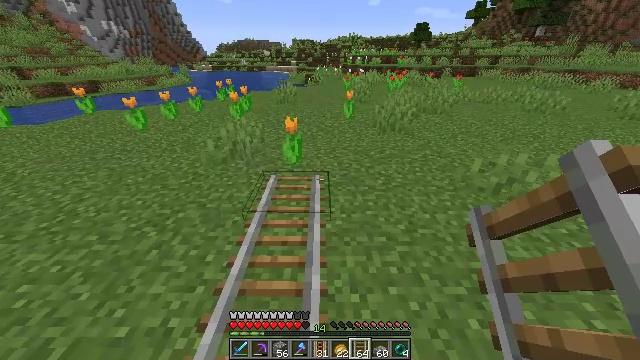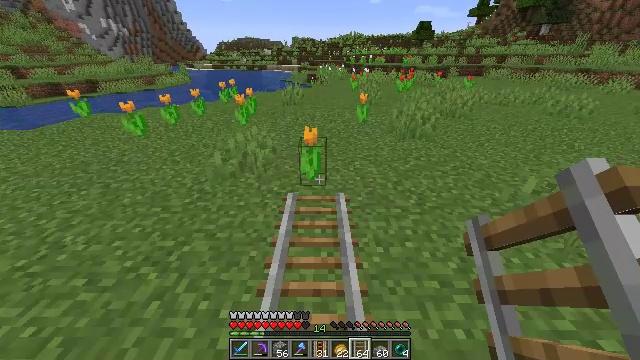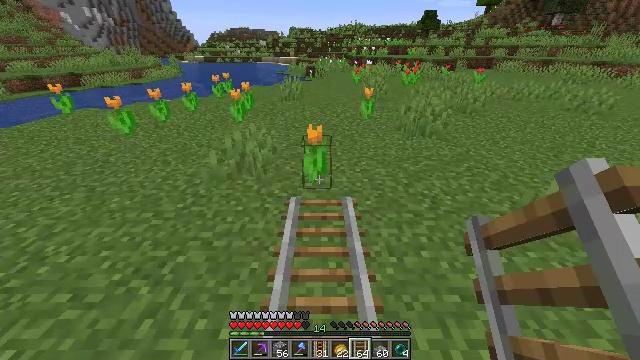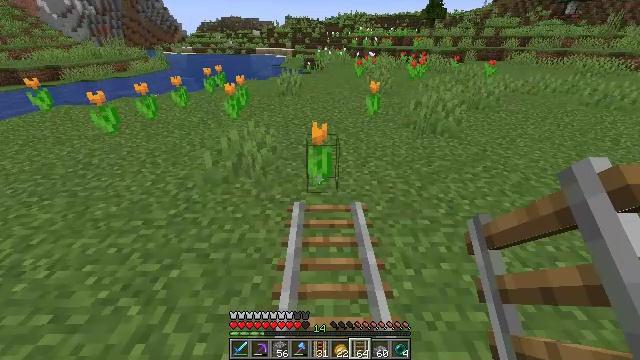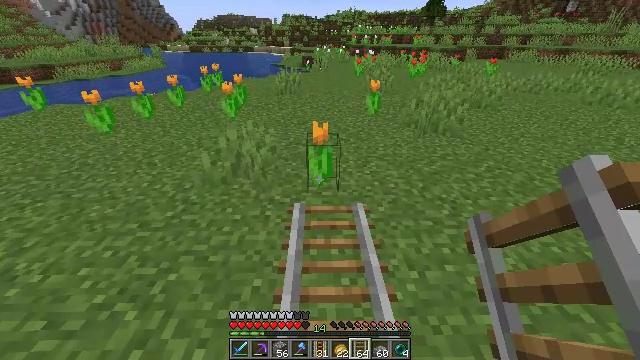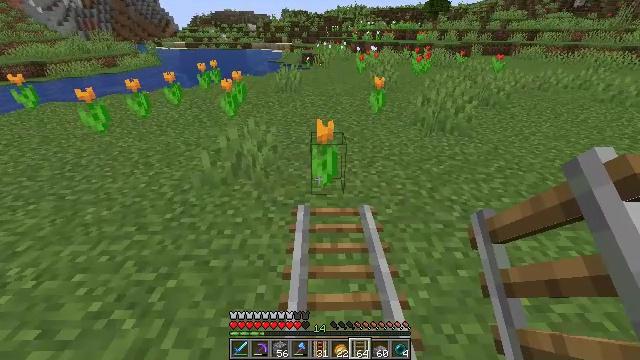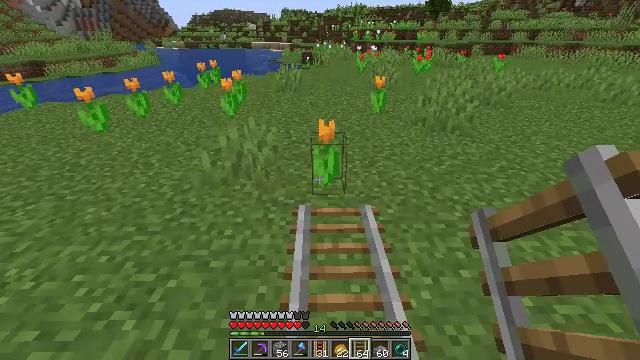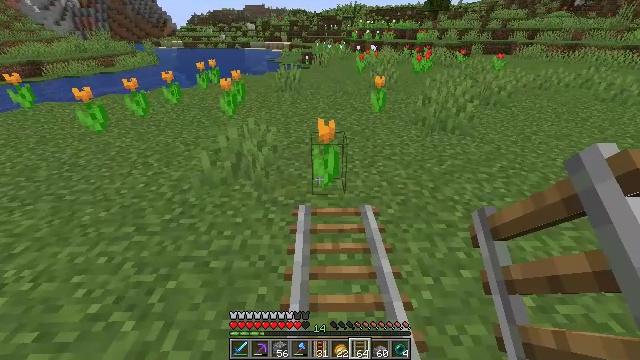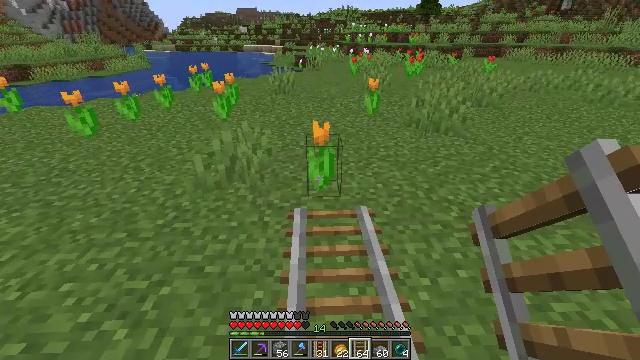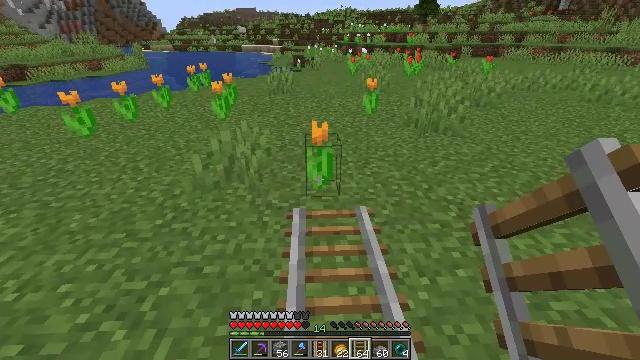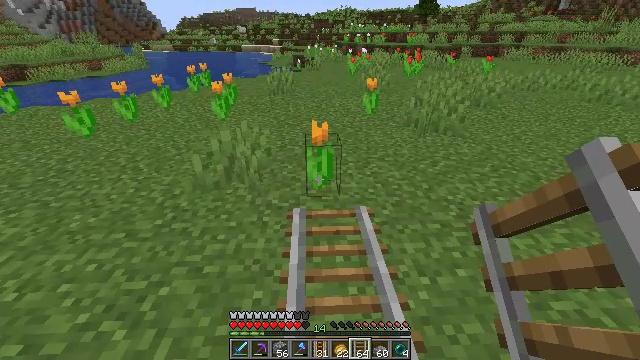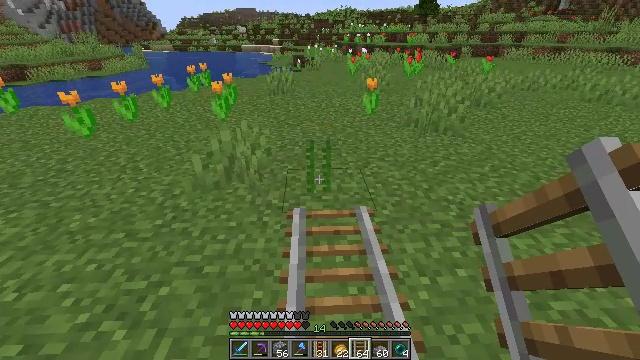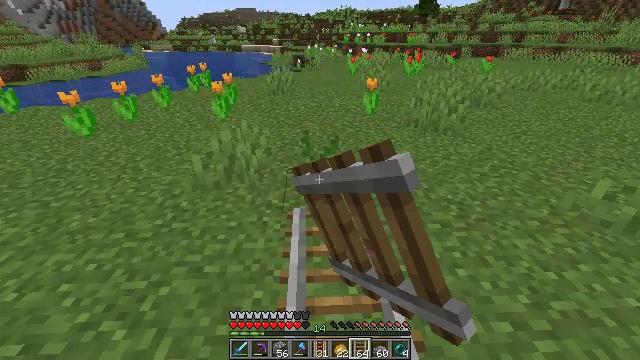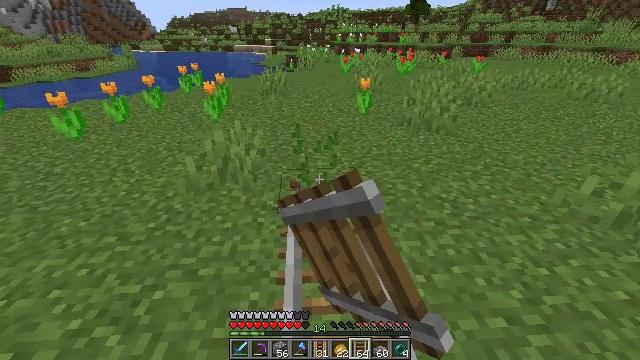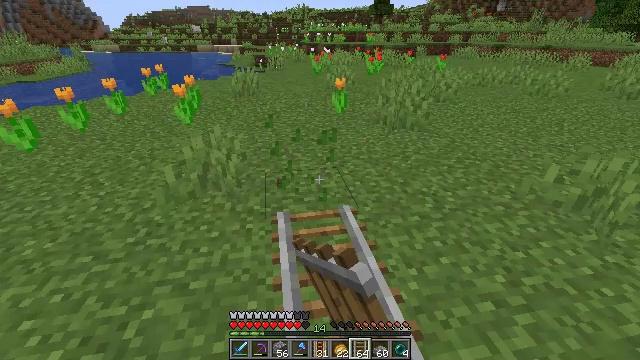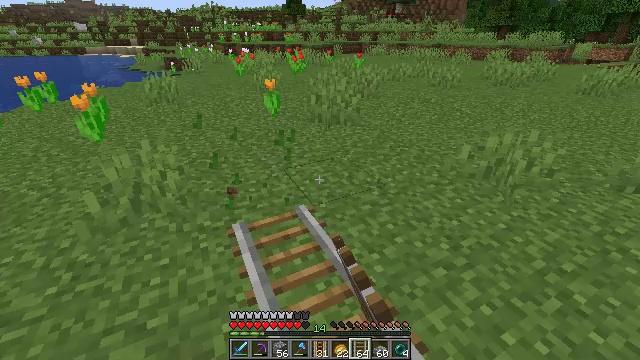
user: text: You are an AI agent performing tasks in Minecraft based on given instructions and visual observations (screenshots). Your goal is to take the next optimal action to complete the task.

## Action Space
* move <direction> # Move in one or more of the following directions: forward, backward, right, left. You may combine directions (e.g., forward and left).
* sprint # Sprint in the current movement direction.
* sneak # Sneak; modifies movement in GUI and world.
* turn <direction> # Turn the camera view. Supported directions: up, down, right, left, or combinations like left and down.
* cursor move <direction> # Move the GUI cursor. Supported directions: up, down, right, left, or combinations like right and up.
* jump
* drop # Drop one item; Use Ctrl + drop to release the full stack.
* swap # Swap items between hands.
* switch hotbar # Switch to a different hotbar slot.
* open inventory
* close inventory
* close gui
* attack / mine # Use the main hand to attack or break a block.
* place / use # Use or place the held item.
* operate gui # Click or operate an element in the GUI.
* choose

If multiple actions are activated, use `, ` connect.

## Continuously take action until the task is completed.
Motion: motion action
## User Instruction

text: Collect an orange tulip from the ground.
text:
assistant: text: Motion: move left
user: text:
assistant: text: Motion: no_op
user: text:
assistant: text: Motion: no_op
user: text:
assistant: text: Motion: no_op
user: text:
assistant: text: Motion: no_op
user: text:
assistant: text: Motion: no_op
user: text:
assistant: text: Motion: no_op
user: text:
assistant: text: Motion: turn right
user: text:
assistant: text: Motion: no_op
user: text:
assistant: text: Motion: no_op
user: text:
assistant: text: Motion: attack / mine
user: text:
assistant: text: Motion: attack / mine
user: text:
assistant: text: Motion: move left, turn right
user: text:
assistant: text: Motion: move left, turn right
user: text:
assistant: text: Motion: move left, turn right
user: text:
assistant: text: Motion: no_op